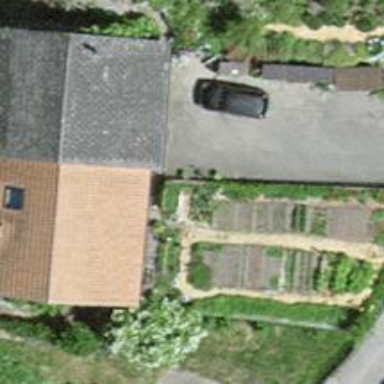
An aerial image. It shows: Garden that is leisure land.